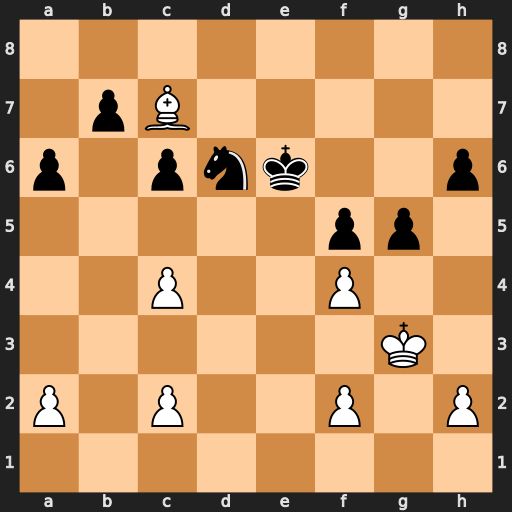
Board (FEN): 8/1pB5/p1pnk2p/5pp1/2P2P2/6K1/P1P2P1P/8
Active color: w
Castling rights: -
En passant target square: -
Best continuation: Bxd6 Kxd6 fxg5